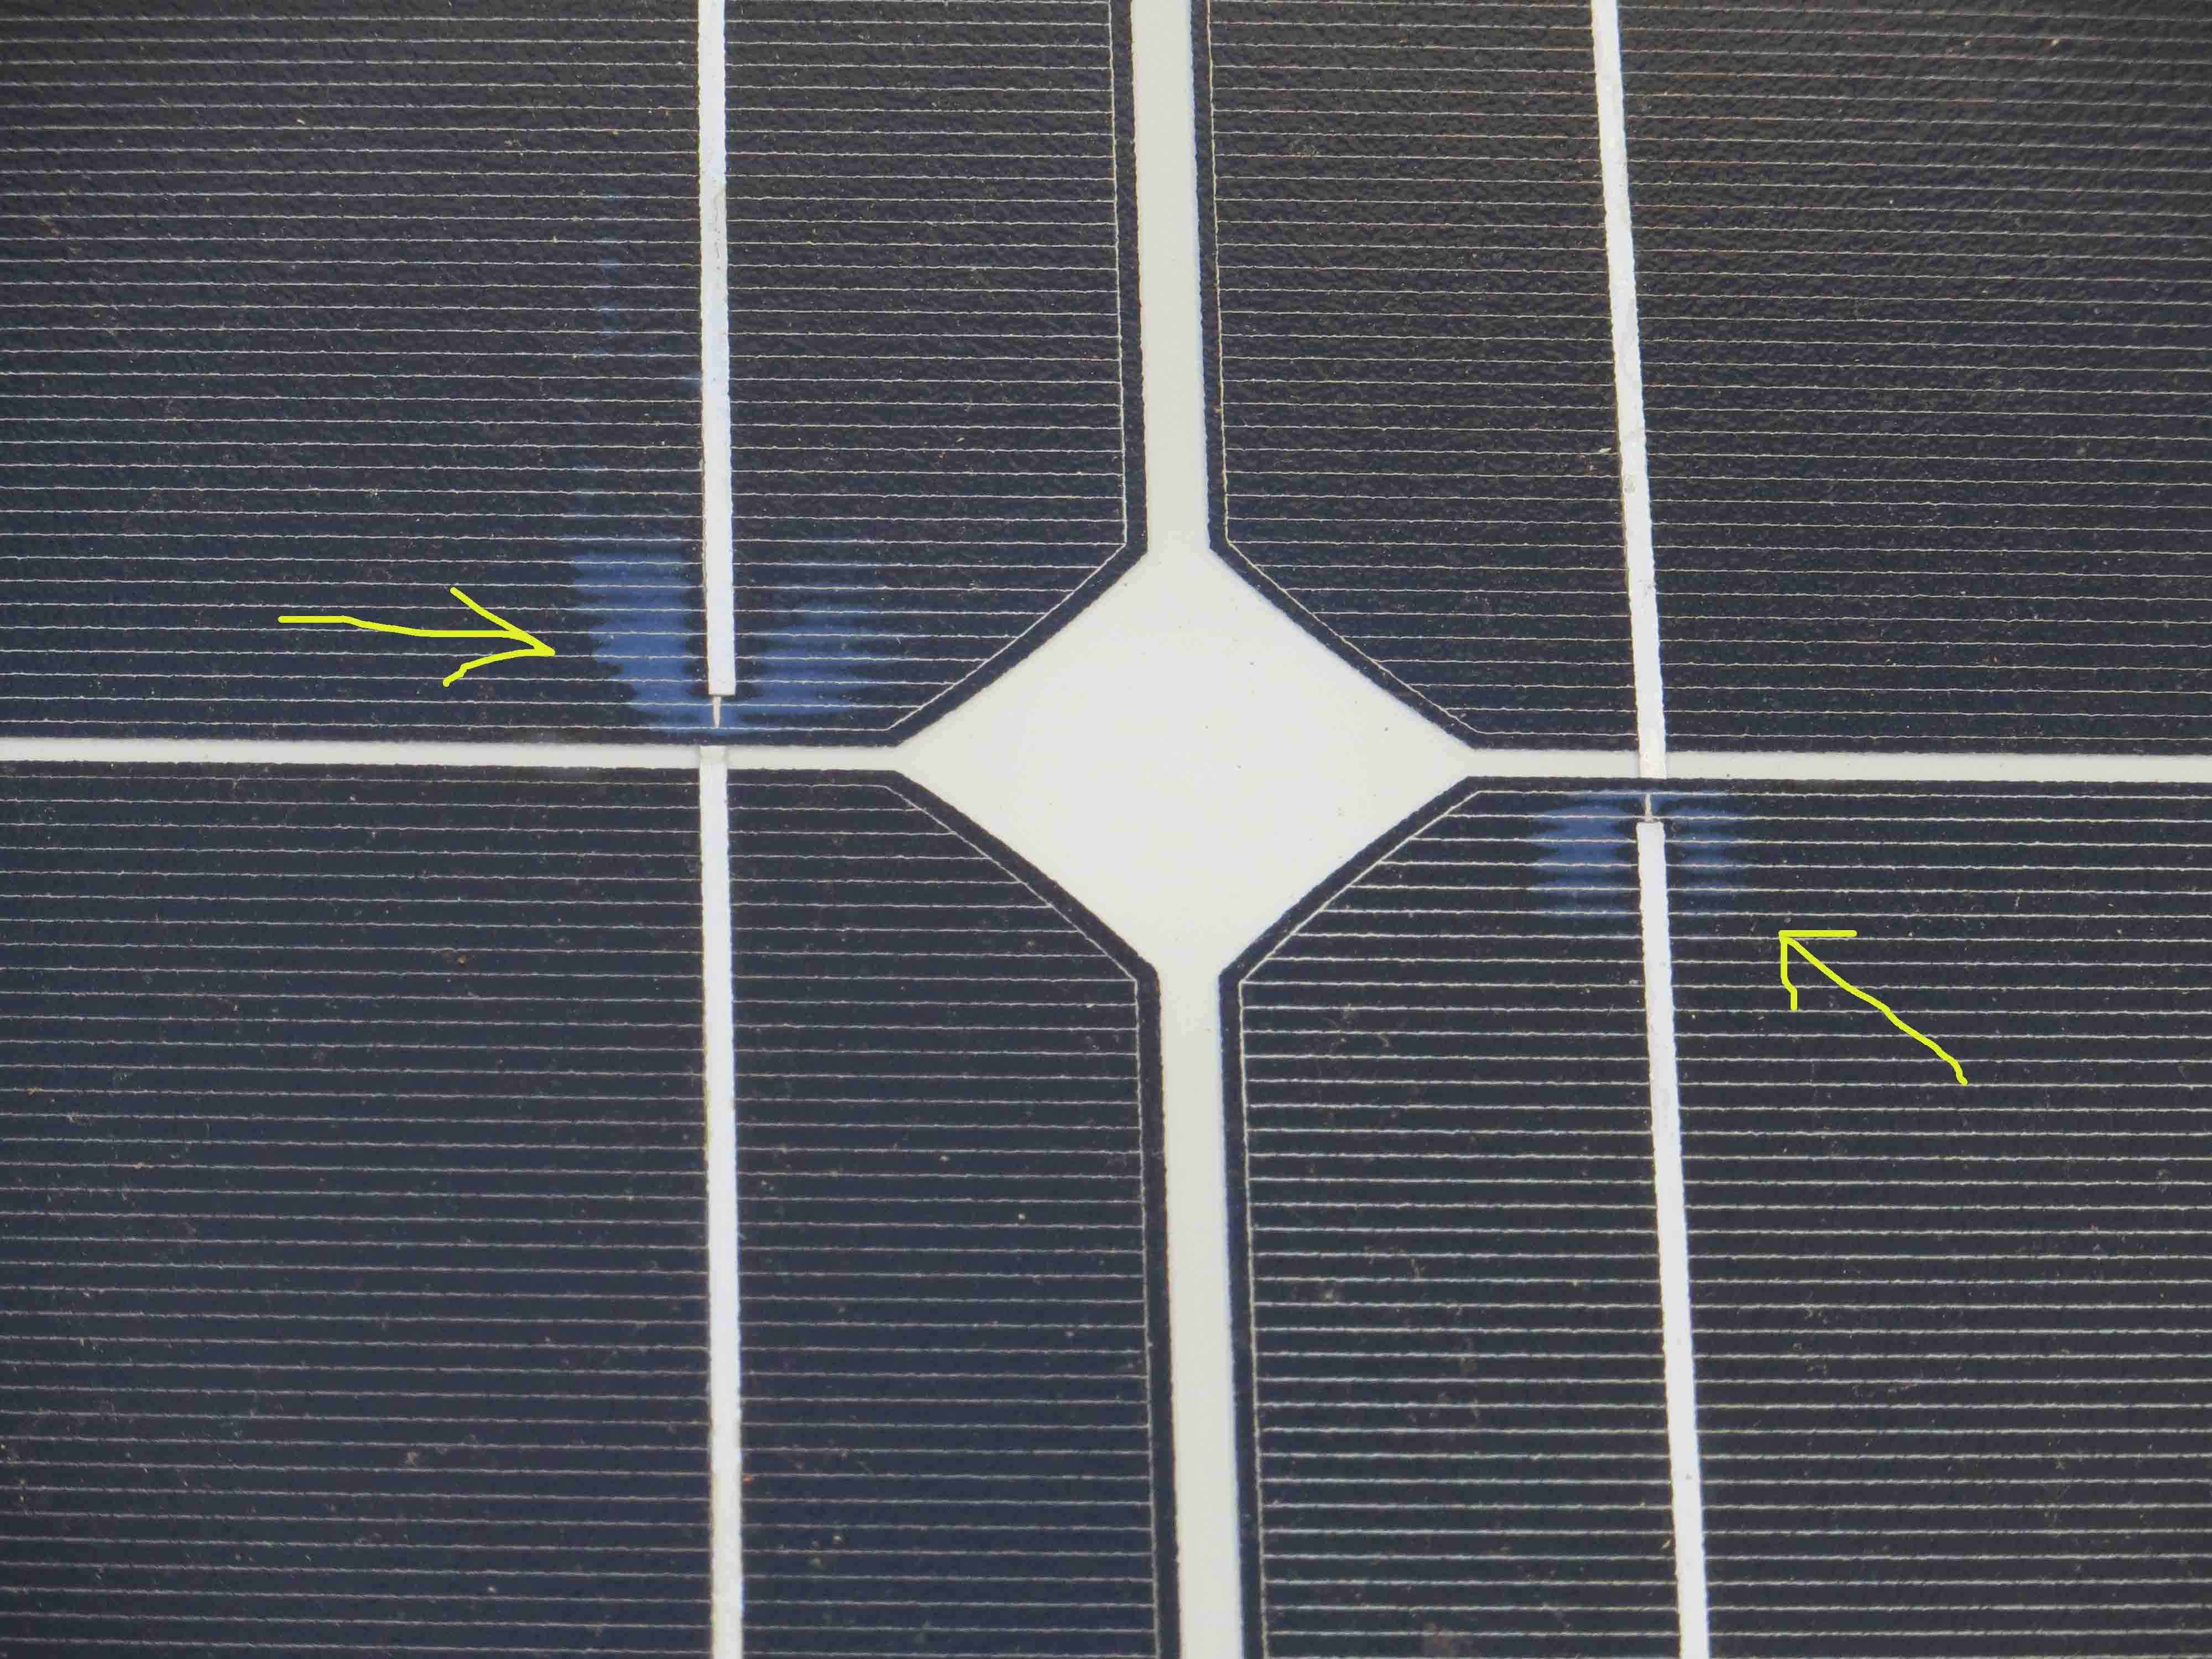
Label: Electrical-damage